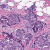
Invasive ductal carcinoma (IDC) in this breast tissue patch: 1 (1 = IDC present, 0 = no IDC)